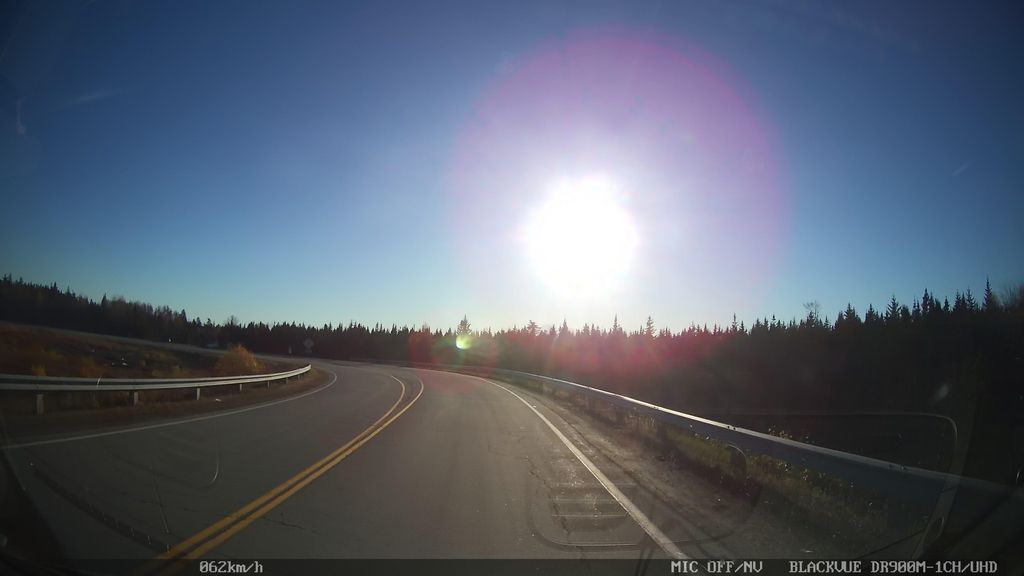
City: halifax